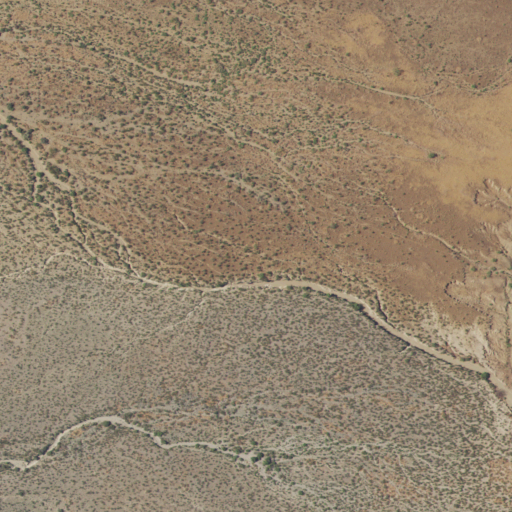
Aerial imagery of valley in New Mexico named Baylor Canyon containing shrub and grassland